Question: I am wanting to write an addition to intellisense in Visual Studio.
Is it possible to extend at all, from my research I haven't found any samples or documentation on intellisense extensions.
How can I get intellisense to show a simple HelloWorld message like the following (where hello world is added at run time to the intellisense for String):

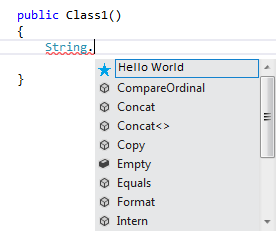
Answer: So in Visual Studio 2010 and later, the extensibility APIs you want to at are under the Microsoft.VisualStudio.Languages.IntelliSense namespace. At a high level, you want to MEF export a 'ICompletionSourceProvider' which will provide the items you need. There are two good blog posts <URL> that demonstrate the basic technique.
There are two problems that you'll run into if you wanted to make your screenshot be a reality. (This is why I asked for the scenario, as my advice here would change.) First, this method doesn't legally let you append to an existing completion set, but rather provide a new one. In the UI this appears as two tabs, like the Common/All tabs in the Visual Basic editor. This is a limitation of the current API. You could try to modify one of the existing completion sets in your 'AugmentCompletionSource' but I have no idea if that'd work. It's definitely unsupported, in any case.
Second, it's really hard to know when and where to recommend things. In your example, you said "the IntelliSense for 'string'". Sadly, there aren't any APIs (currently) in VS that let you know what the thing before the dot is. You could do some simple heuristics or try implementing some parser that is Good Enough™️ for your scenario, but you'll have to accept for now that you won't have perfect results.
The <URL> project aims to fix the second issue, so you may find it useful to explore a bit further. Since we expect that lots of people will want to extend completion, we're also thinking about offering other extensibility APIs so you don't have to roll a 'ICompletionSourceProvider' from scratch, but such APIs are not in the current CTP.
[Disclaimer: I'm a member of the Roslyn team who works on IntelliSense.]